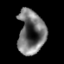
Tissue: lung
Cell type: Epithelial cells
Senescence score: 0.2133
Nuclear area (px): 1127
Mean DAPI intensity: 116.923